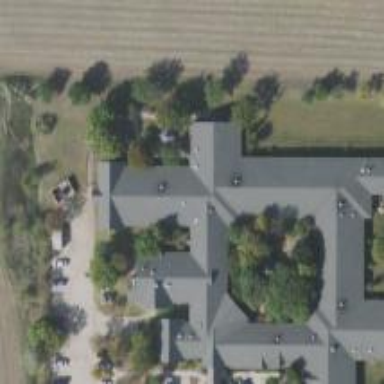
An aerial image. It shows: Nursing home building.